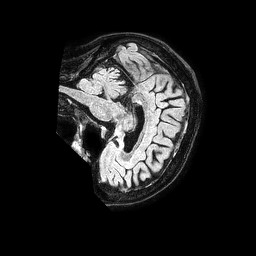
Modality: FLAIR
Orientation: sagittal
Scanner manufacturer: philips
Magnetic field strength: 1.5 T
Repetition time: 4.8 s
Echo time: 0.3 s